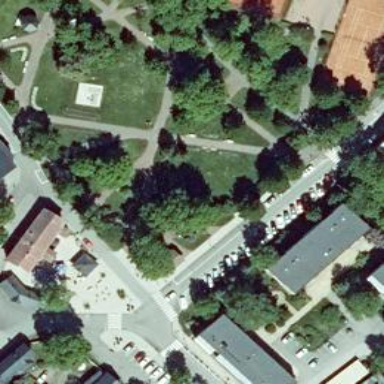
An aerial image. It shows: Street-side parking area.